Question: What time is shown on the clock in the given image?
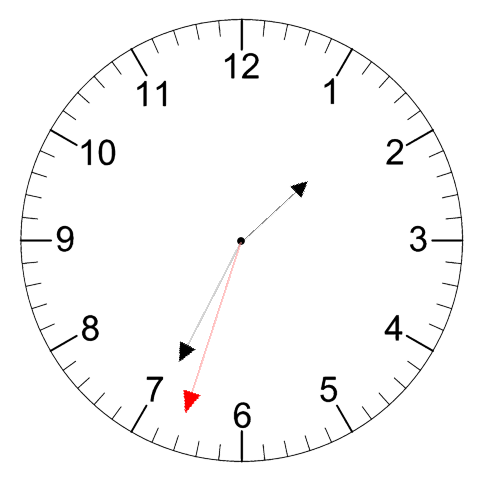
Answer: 01:34:33